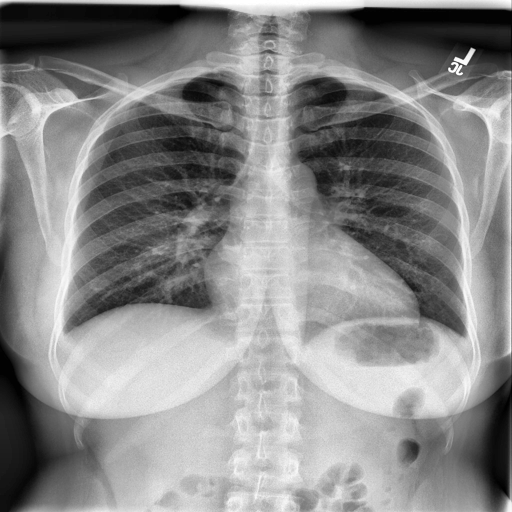
Finding: NORMAL